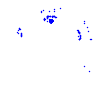
Particle: kaon